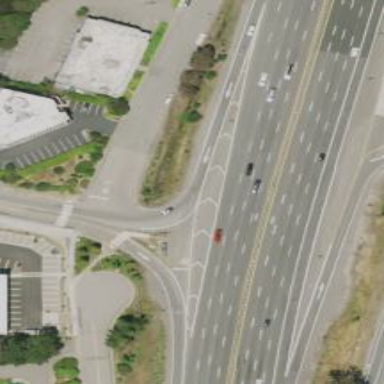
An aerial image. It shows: Busway road.